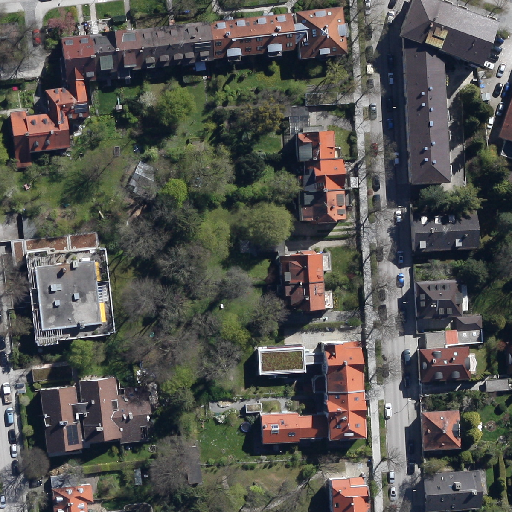
Referring expression: vehicle